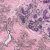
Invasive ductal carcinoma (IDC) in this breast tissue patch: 0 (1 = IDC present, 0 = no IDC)